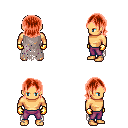
a pixel art fantasy rpg character, male body template, human, tanned skin, gray tattered cape, magenta pants, red long bangs hairstyle, gold gloves, four views (front, back, left, right), 2x2 character sprite sheet, small pixel art, hard edges, no anti-aliasing